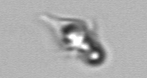
Label: Mesodinium